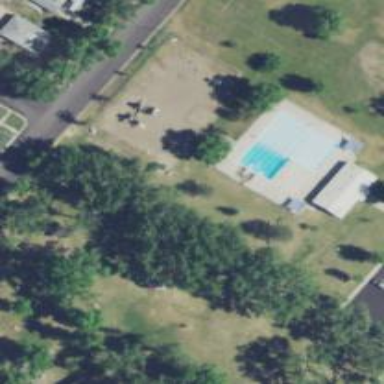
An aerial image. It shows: Swimming pool area designated for leisure and sports activities.